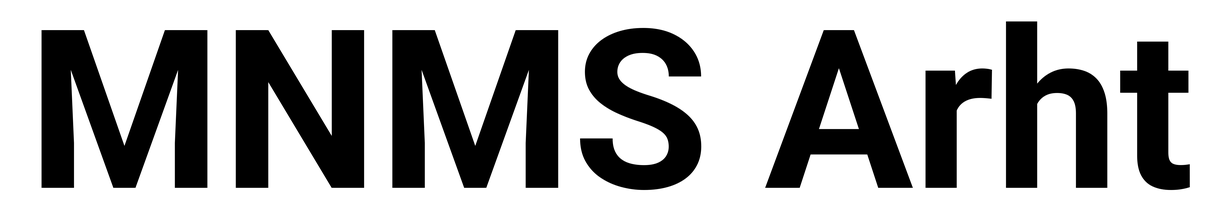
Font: Roboto_Bold